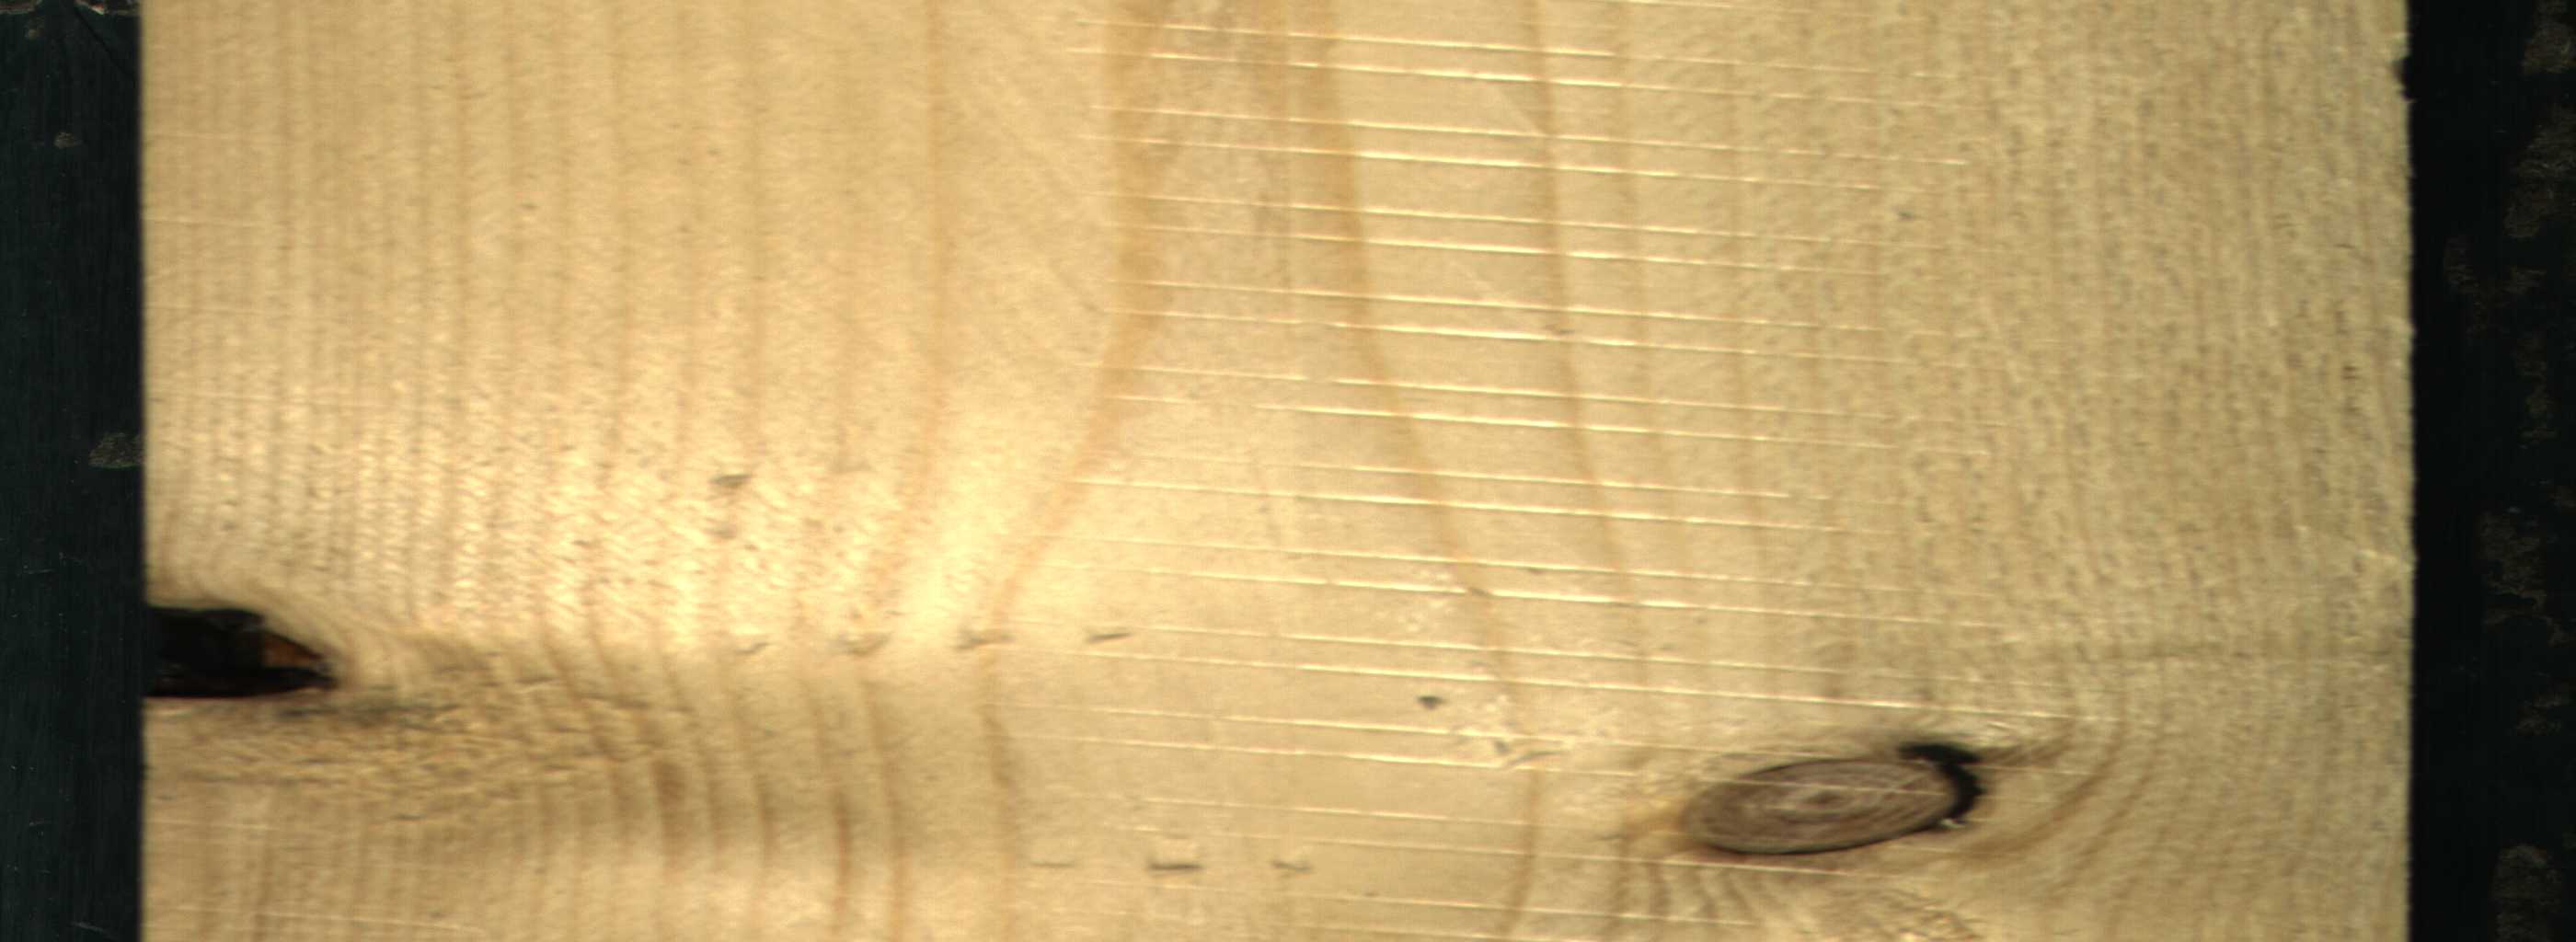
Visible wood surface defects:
Knot_missing
Knot_missing
Knot_missing
Knot_missing
Knot_missing
Knot_missing
Dead_Knot